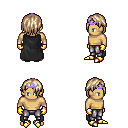
a pixel art fantasy rpg character, male body template, human, tanned skin, black cape, metal pants, white blonde bangs hairstyle, purple tiara, gold gloves, gold boots, four views (front, back, left, right), 2x2 character sprite sheet, small pixel art, hard edges, no anti-aliasing